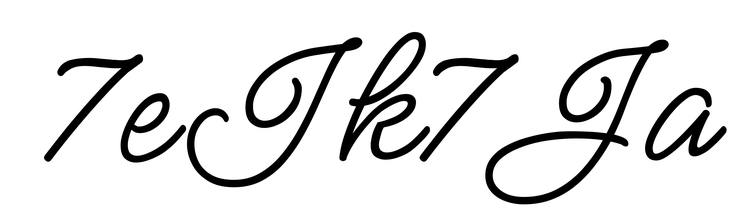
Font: MeowScript-Regular